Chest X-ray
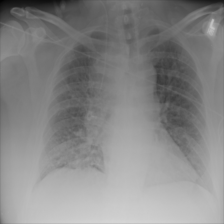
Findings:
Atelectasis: negative
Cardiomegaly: negative
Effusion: negative
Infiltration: negative
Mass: positive
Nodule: positive
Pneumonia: negative
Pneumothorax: negative
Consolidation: negative
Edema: negative
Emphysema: negative
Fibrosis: negative
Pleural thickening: negative
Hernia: negative